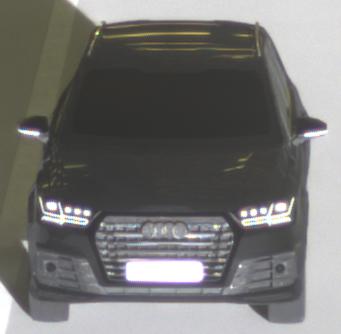
Make: Audi
Model: SQ7
Detailed model: -
Model produced from: 2016
Model produced until: 2018
Doors: 5
Color: black
Road condition: dry road
Daytime: night
Contrast: high contrast